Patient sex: F
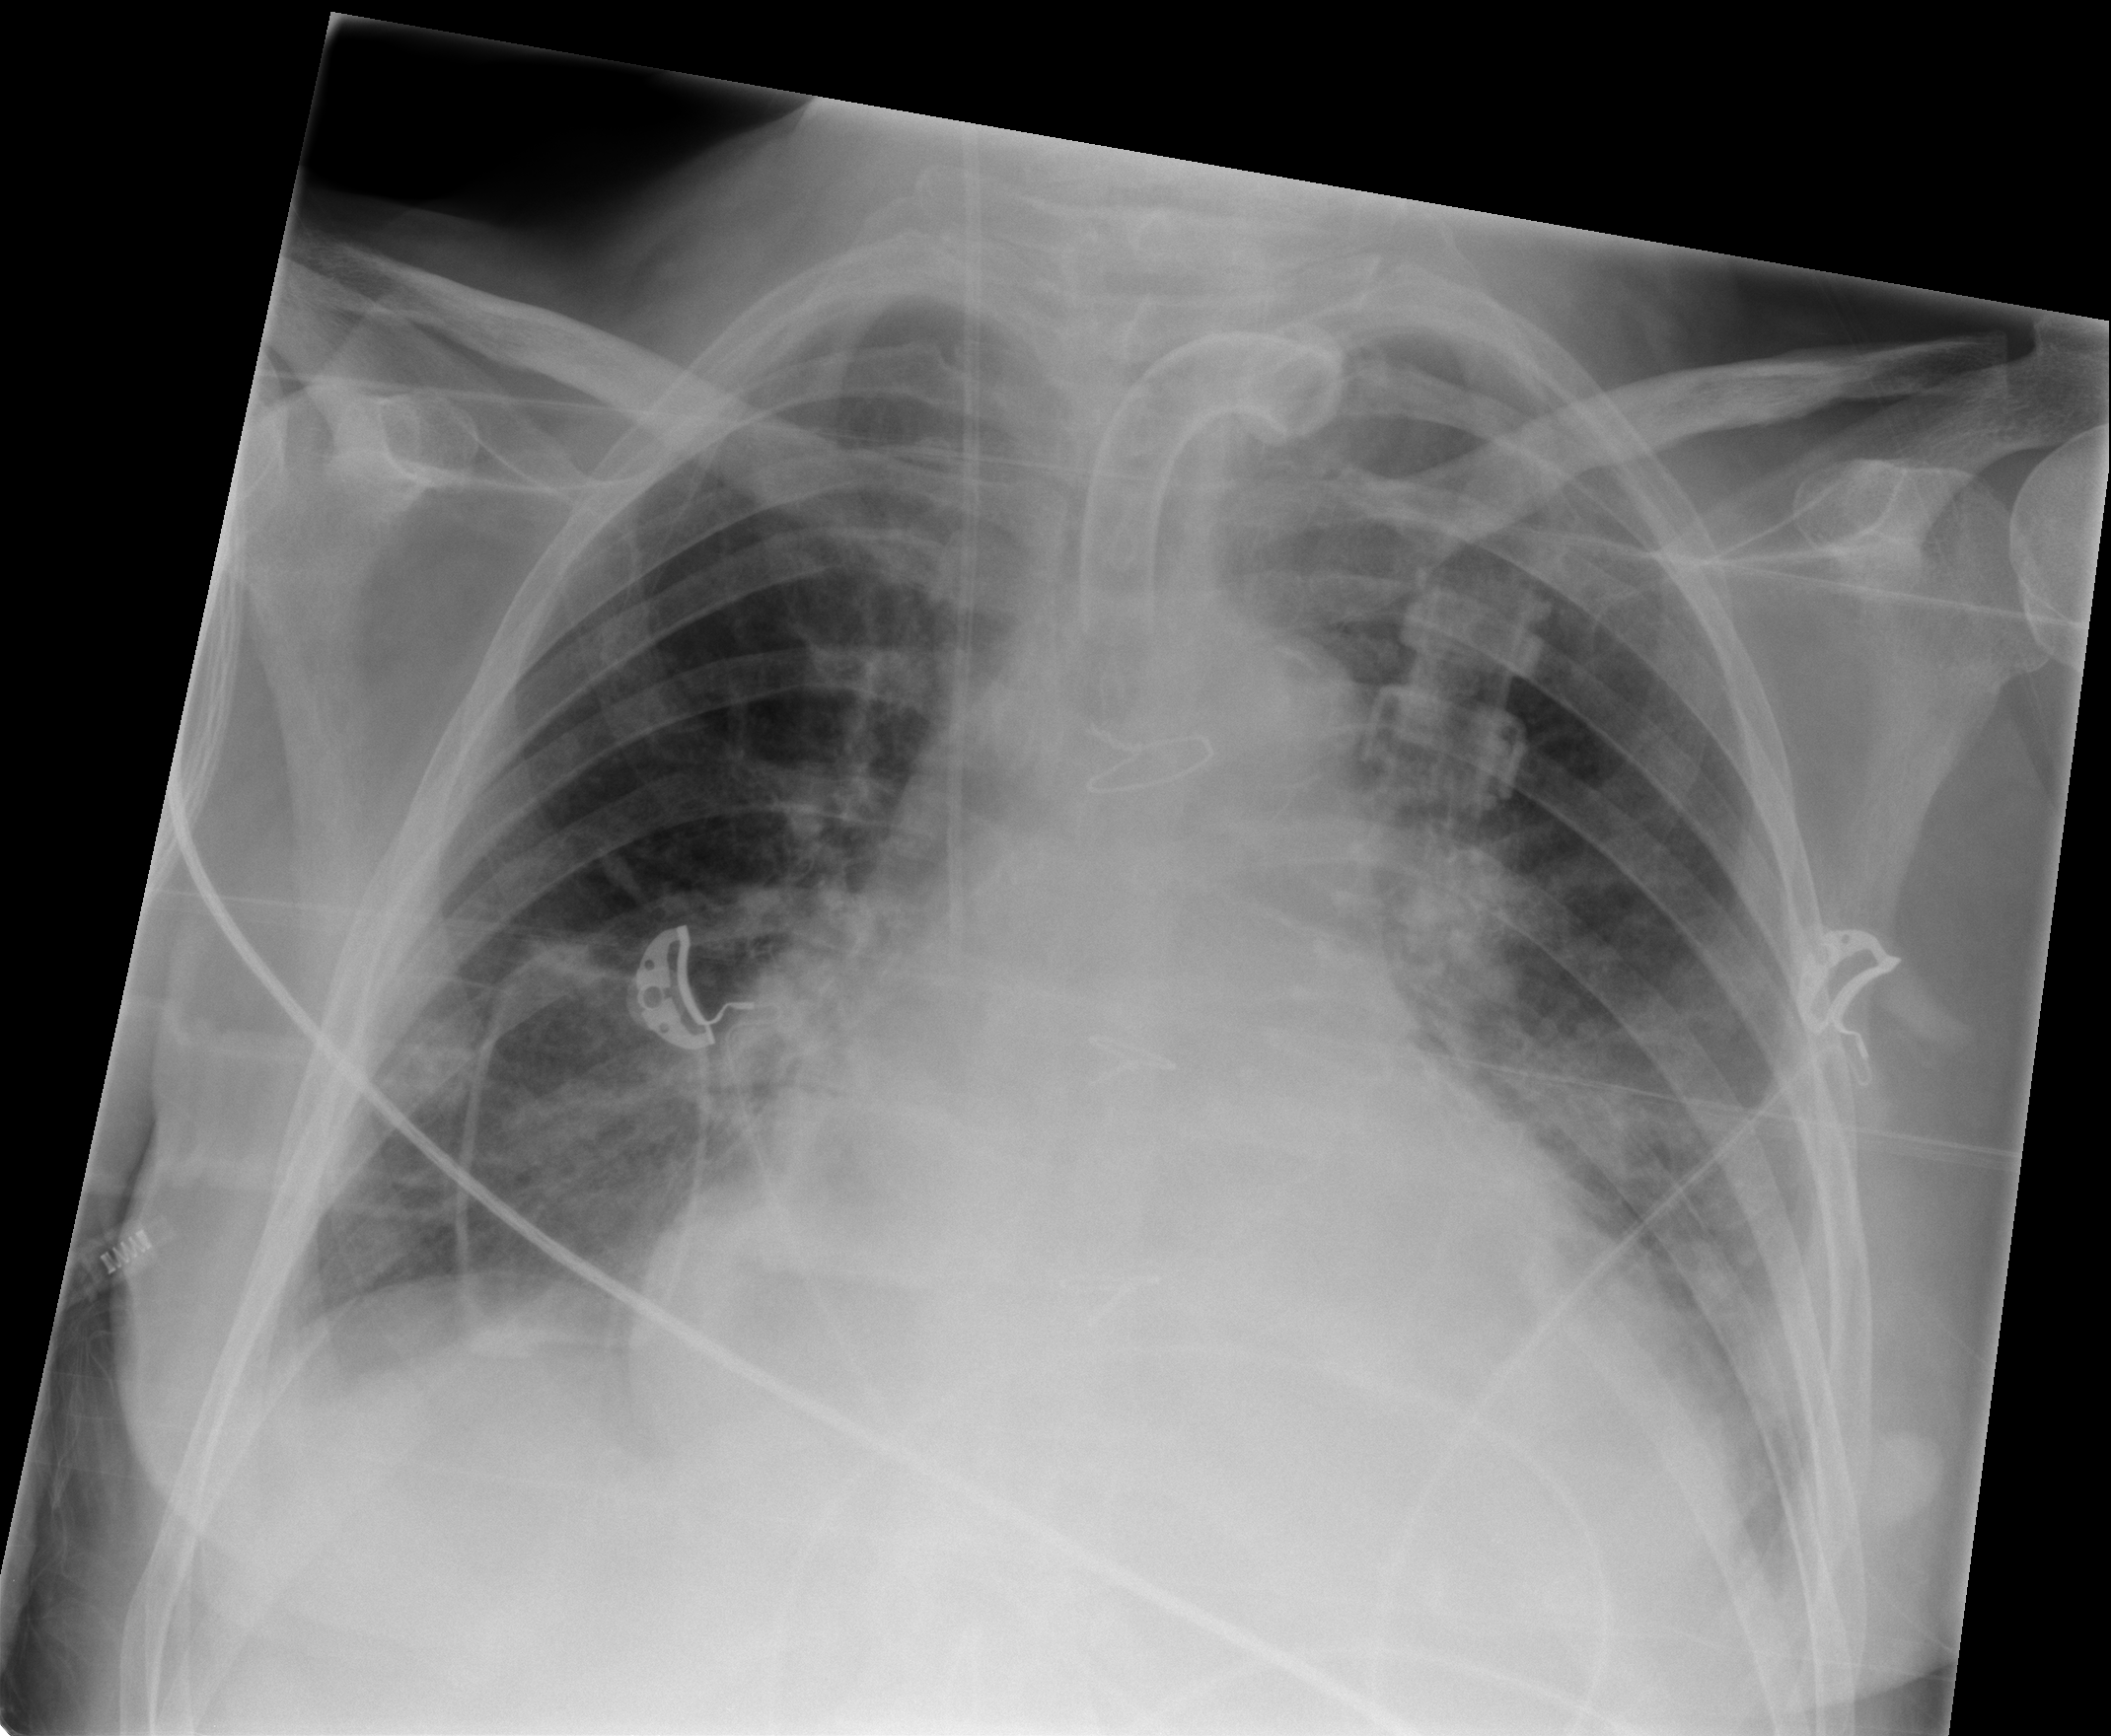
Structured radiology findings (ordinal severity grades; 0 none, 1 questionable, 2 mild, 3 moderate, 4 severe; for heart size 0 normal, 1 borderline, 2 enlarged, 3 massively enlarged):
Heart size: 3
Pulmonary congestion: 0
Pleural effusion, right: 2
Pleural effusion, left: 1
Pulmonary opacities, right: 0
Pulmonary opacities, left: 0
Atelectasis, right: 2
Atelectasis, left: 2